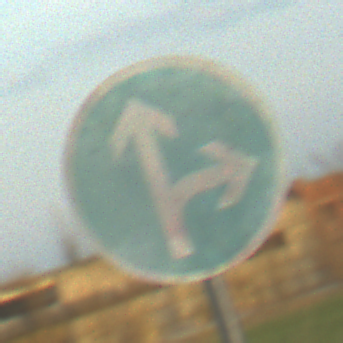
Verkehrszeichen: VorgeschriebeneFahrtrichtungGeradeausOderRechts
Umgebung: Outdoor, Nature
Tageszeit: SunriseSunset
Wetter: PartlyCloudy
Licht: Natural
Jahreszeit: NotSpecified
Kontrast: MediumContrast